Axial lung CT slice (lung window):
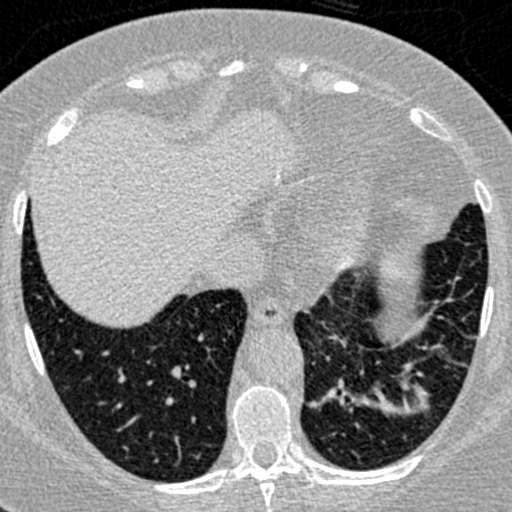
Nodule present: no